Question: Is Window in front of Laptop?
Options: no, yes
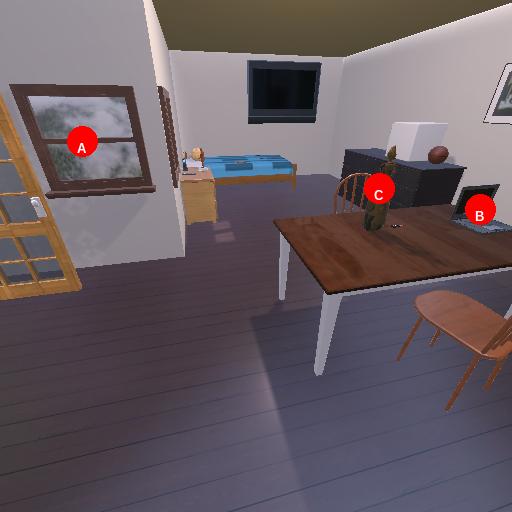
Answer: no